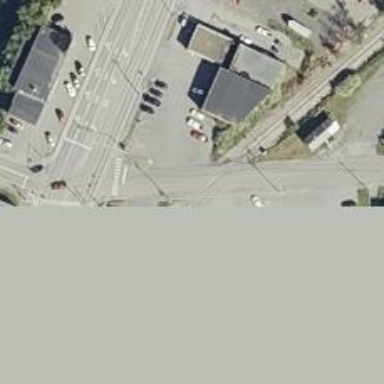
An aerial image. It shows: Crossing for the railway.